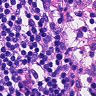
Metastatic tissue present: no